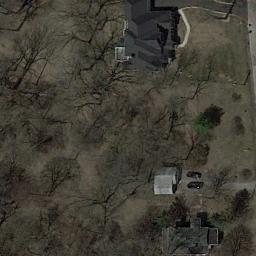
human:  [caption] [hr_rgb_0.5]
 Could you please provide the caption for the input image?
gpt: The sparse residential is on the bare land next to some trees .

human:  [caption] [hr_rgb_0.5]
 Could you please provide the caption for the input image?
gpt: Many trees are beside the sparse residential .

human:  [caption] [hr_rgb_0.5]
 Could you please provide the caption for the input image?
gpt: There are several houses of various sizes and many withered trees in a sparse residential area .

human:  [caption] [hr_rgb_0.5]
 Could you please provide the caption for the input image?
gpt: Two paths lead to a small black house .

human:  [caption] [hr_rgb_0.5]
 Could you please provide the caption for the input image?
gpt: A sparse residential area with many withered trees and a black building .